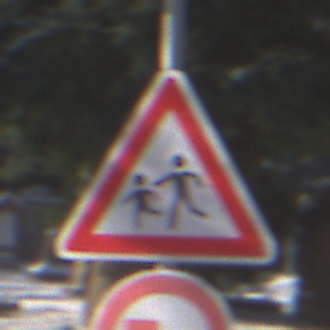
Verkehrszeichen: KinderRechts
Zusatzzeichen unten: UeberholverbotKraftfahrzeuge
Umgebung: Outdoor, Special
Tageszeit: MorningAfternoon
Wetter: Clear
Licht: Natural
Jahreszeit: Winter
Kontrast: HighContrast